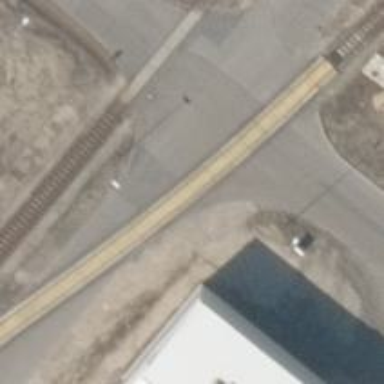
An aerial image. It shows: Level crossing along the railway.